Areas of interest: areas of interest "Badminton Court"
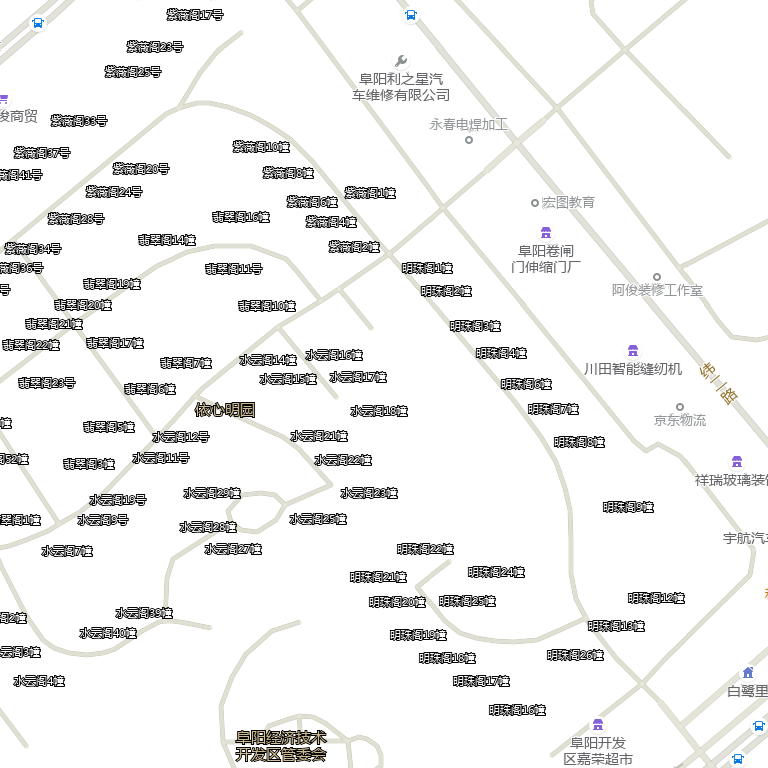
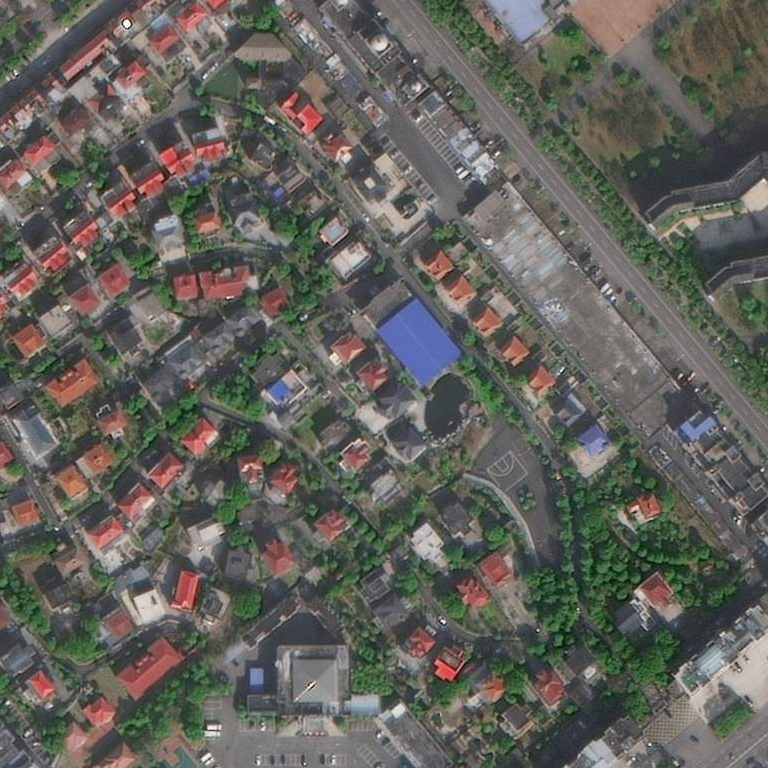